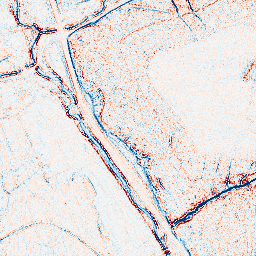
Category: edge_preserving
Decomposition family: bilateral
Decomposition parameters: d: 5
sigma_color: 75
sigma_space: 100
Upsampling method: fft_zeropad
Upsampling parameters: scale: 2
Upsampling scale: 2